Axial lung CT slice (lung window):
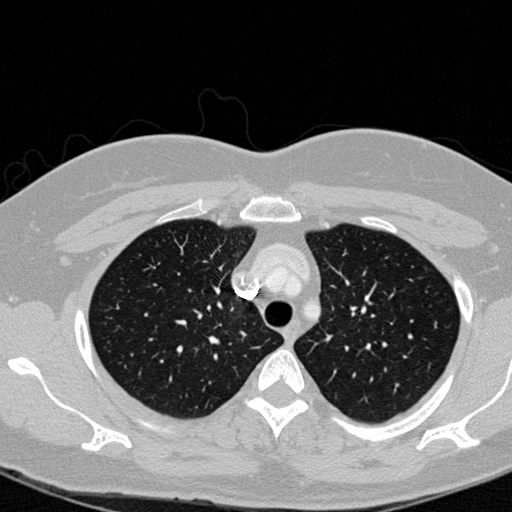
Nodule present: no